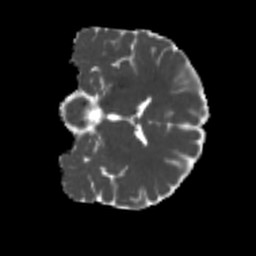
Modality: MD
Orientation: coronal
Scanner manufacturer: siemens
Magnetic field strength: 3 T
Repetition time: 4 s
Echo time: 0.0594 s